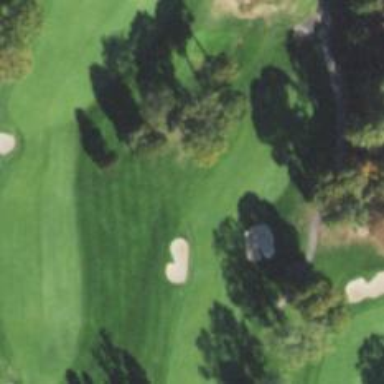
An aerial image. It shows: View of golf hole.